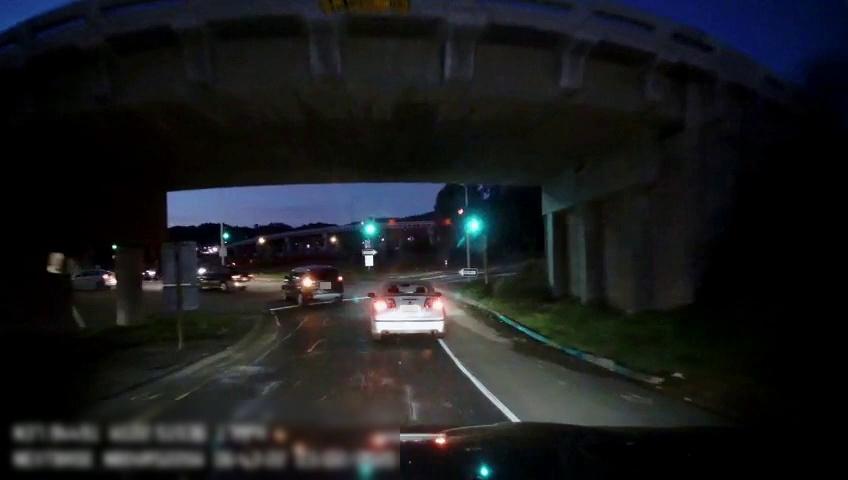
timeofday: Night
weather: Other
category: Drivable Space
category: Vehicles | Car
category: Vehicles | Car
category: Vehicles | SUV
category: Vehicles | Car
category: Vehicles | SUV
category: Lanes | Alternate Lane
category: Lanes | Alternate Lane
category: Traffic | Lights
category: Traffic | Lights
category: Traffic | Lights
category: Traffic | Signs
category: Traffic | Signs
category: Traffic | Lights